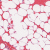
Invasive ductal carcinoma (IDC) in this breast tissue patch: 0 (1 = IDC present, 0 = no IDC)